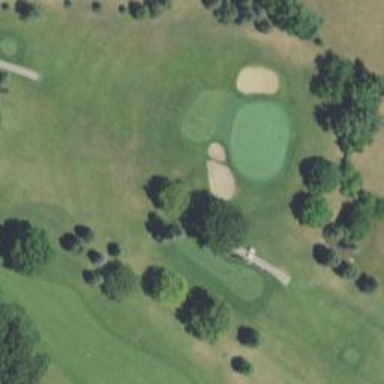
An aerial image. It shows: Path for both road and golf.